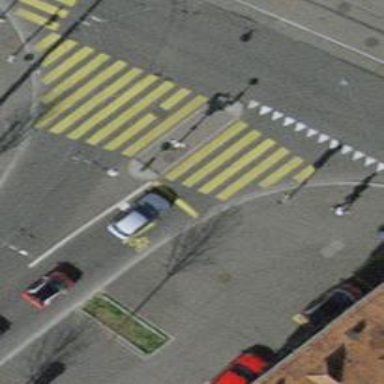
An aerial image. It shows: Zebra crossing with traffic signals. The crossing is marked by traffic lights.